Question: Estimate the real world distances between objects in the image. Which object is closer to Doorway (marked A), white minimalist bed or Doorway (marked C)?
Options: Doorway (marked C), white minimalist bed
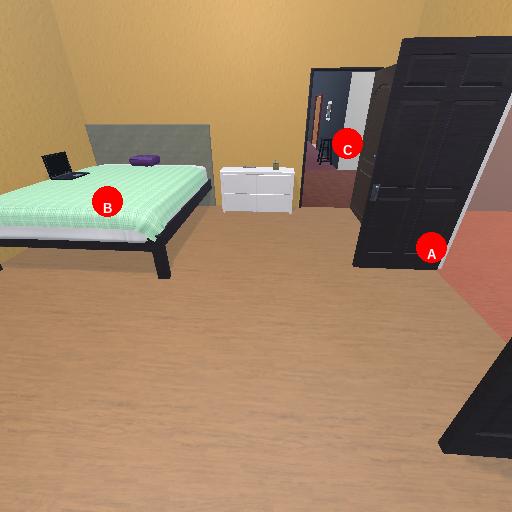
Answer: Doorway (marked C)